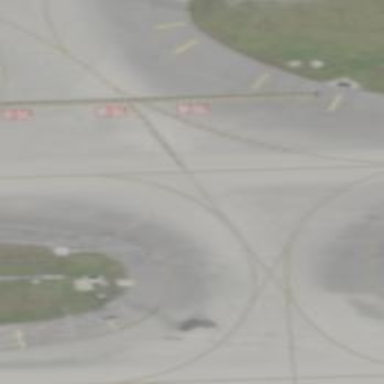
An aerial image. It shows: Image of taxiway at airport.